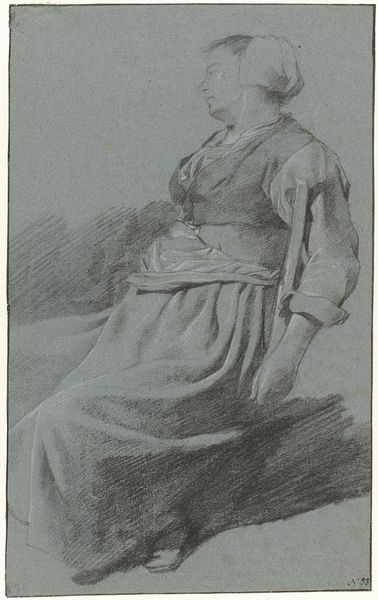
Titel: Zittende vrouw met muts op
Künstler: Cornelis Pietersz. Bega
Standort: Amsterdam
Institution: Rijksmuseum
Schlagwörter: frau, bleistift, schlafen, schwarz-weiß, bleistiftzeichnung